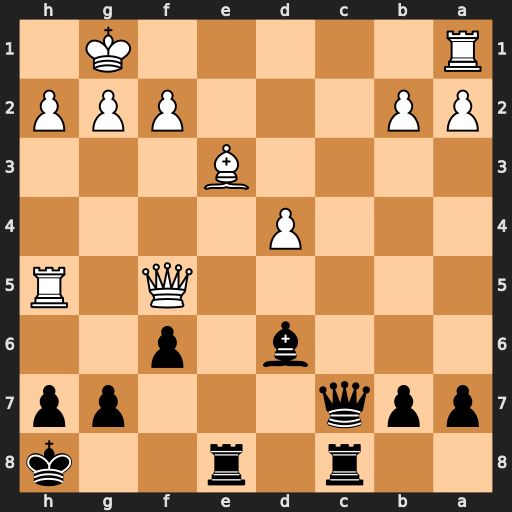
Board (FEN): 2r1r2k/ppq3pp/3b1p2/5Q1R/3P4/4B3/PP3PPP/R5K1
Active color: b
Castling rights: -
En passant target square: -
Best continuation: Qc1+ Rxc1 Rxc1+ Bxc1 Re1#